Field crop: maize
Growth stage: 2
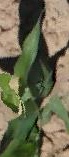
Species: maize